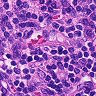
Metastatic tissue present: no